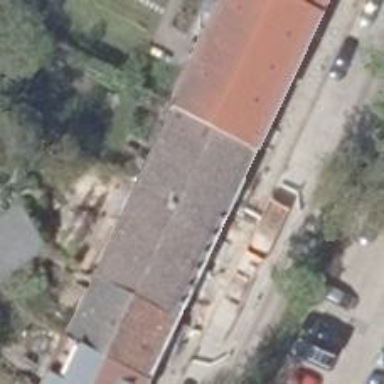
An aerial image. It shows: Historic residential building with gabled roof covered in red roof tiles. The architecture style is baroque.